Interaction volume radius: 10 \u00c5
Interaction volume height: 10 \u00c5
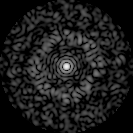
Disorder parameter: 0.8557